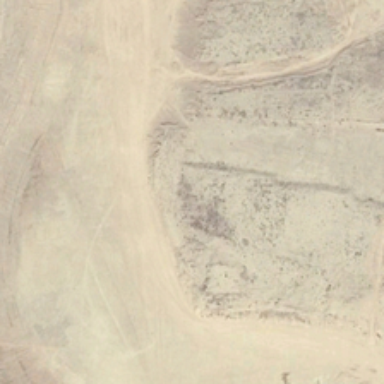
A lot of broken stone and waste are in the bareland .